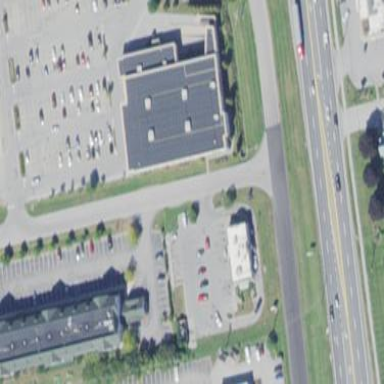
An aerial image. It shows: Retail building.